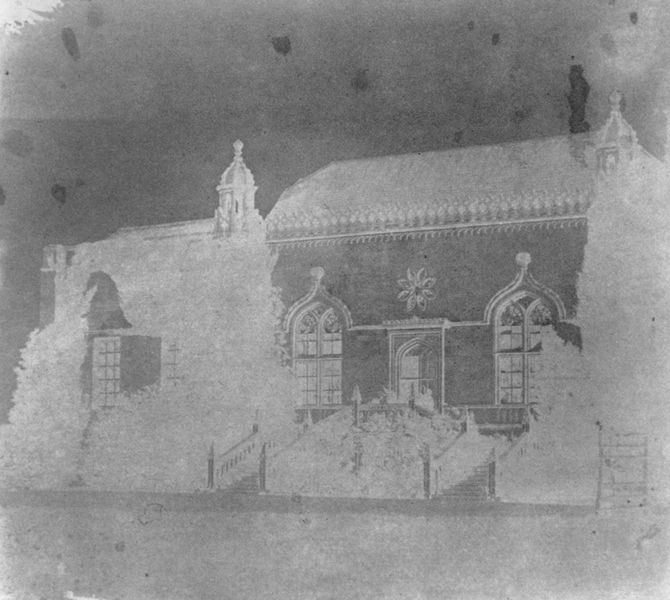
Titel: Lacock Abbey
Künstler: William Henry Fox Talbot
Schlagwörter: baum, blätter, himmel, laub, weiß, bäume, kirchturm, fenster, grau, laterne, schmuck, schwarz, strasse, tür, dach, gebäude, haus, schloss, zaun, architektur, häuser, busch, büsche, kirche, pflanzen, gotik, turm, garten, ansicht, bogen, fassade, türen, hang, dächer, gelände, böschung, treppe, treppen, ornamente, aufgang, geländer, stufen, zinnen, foto, fotografie, photographie, erker, türmchen, türme, stern, schwarzweiss, stich, kranz, fleck, photo, flecken, fries, sims, negativ, gesims, gotisch, rosette, kapelle, historismus, pavillon, fotographie, aufnahme, bau, lanzettfenster, fesnter, bauwerk, traufe, fensterbögen, dachreiter, hecken, gartenhaus, aufgänge, maurisch, schwazr, kielbogen, treppenaufgänge, invers, zu kurz belichtet, sutfe